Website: apple
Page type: billing-address
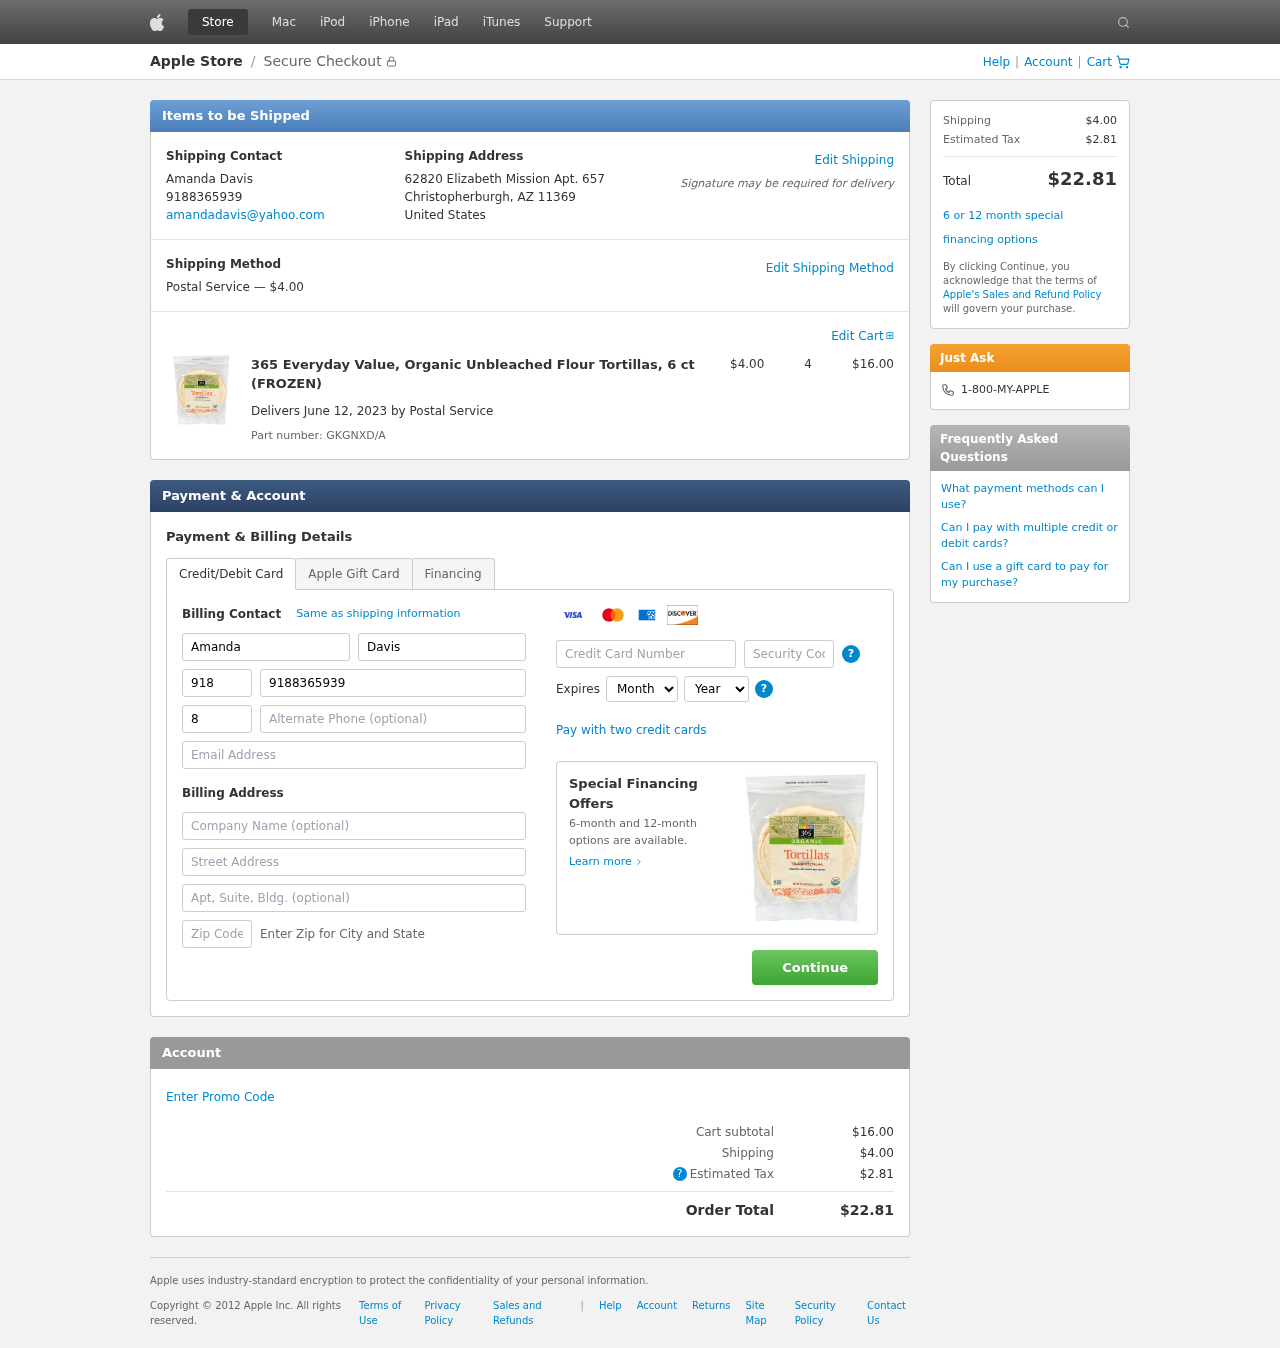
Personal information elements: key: PII_CARD_CVV
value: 733
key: PII_CARD_EXPIRY_MONTH
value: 04
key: PII_CARD_EXPIRY_YEAR
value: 29
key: PII_CARD_NUMBER
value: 4831 9753 0058 1022
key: PII_CITY_STATE_ZIP
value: Christopherburgh, AZ 11369
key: PII_COMPANY
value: Hanson LLC
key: PII_COUNTRY
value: United States
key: PII_EMAIL
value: amandadavis@yahoo.com
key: PII_FIRSTNAME
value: Amanda
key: PII_FULLNAME
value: Amanda Davis
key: PII_LASTNAME
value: Davis
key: PII_PHONE
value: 9188365939
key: PII_PHONE_ALT
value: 8074040162
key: PII_PHONE_ALT_AREA
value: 807
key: PII_PHONE_AREA
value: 918
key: PII_POSTCODE2
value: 01039
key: PII_STREET
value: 62820 Elizabeth Mission Apt. 657
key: PII_STREET2
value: Suite 392
Product elements: key: PRODUCT1_NAME
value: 365 Everyday Value, Organic Unbleached Flour Tortillas, 6 ct (FROZEN)
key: PRODUCT1_PRICE
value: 4
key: PRODUCT1_QUANTITY
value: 4
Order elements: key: ORDER_SHIPPING_COST
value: $4.00
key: ORDER_SUBTOTAL
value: $16.00
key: ORDER_DELIVERY_DATE
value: June 12, 2023
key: ORDER_PART_NUMBER
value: GKGNXD/A
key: ORDER_TAX
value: $2.81
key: ORDER_TOTAL
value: $22.81